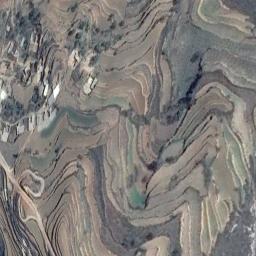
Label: terrace